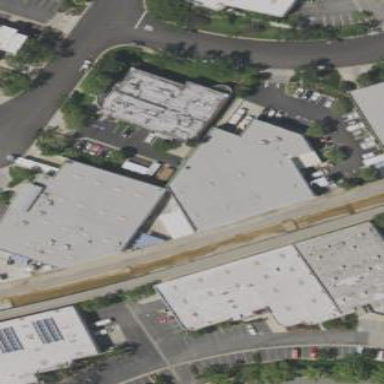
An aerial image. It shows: Warehouse building.